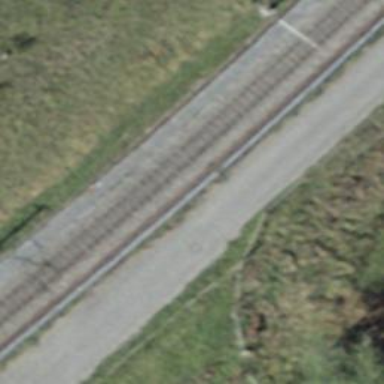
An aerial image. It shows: Narrow-gauge railway with 1 track. The tracks are electrified with contact line.